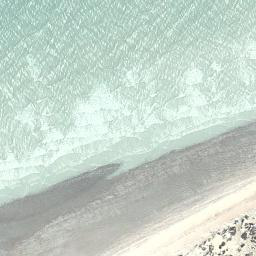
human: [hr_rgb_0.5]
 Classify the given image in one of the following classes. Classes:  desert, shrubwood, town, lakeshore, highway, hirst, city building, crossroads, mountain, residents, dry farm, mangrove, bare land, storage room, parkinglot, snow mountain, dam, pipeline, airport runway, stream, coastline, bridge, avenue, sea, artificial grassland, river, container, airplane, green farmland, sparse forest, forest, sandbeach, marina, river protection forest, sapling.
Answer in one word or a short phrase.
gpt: coastline